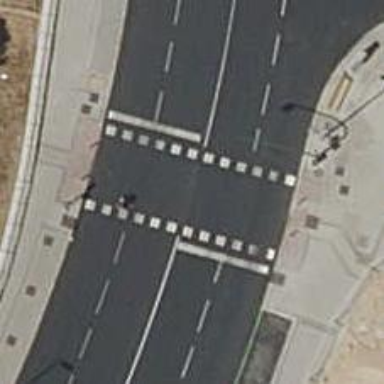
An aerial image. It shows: Crossing with traffic signals.